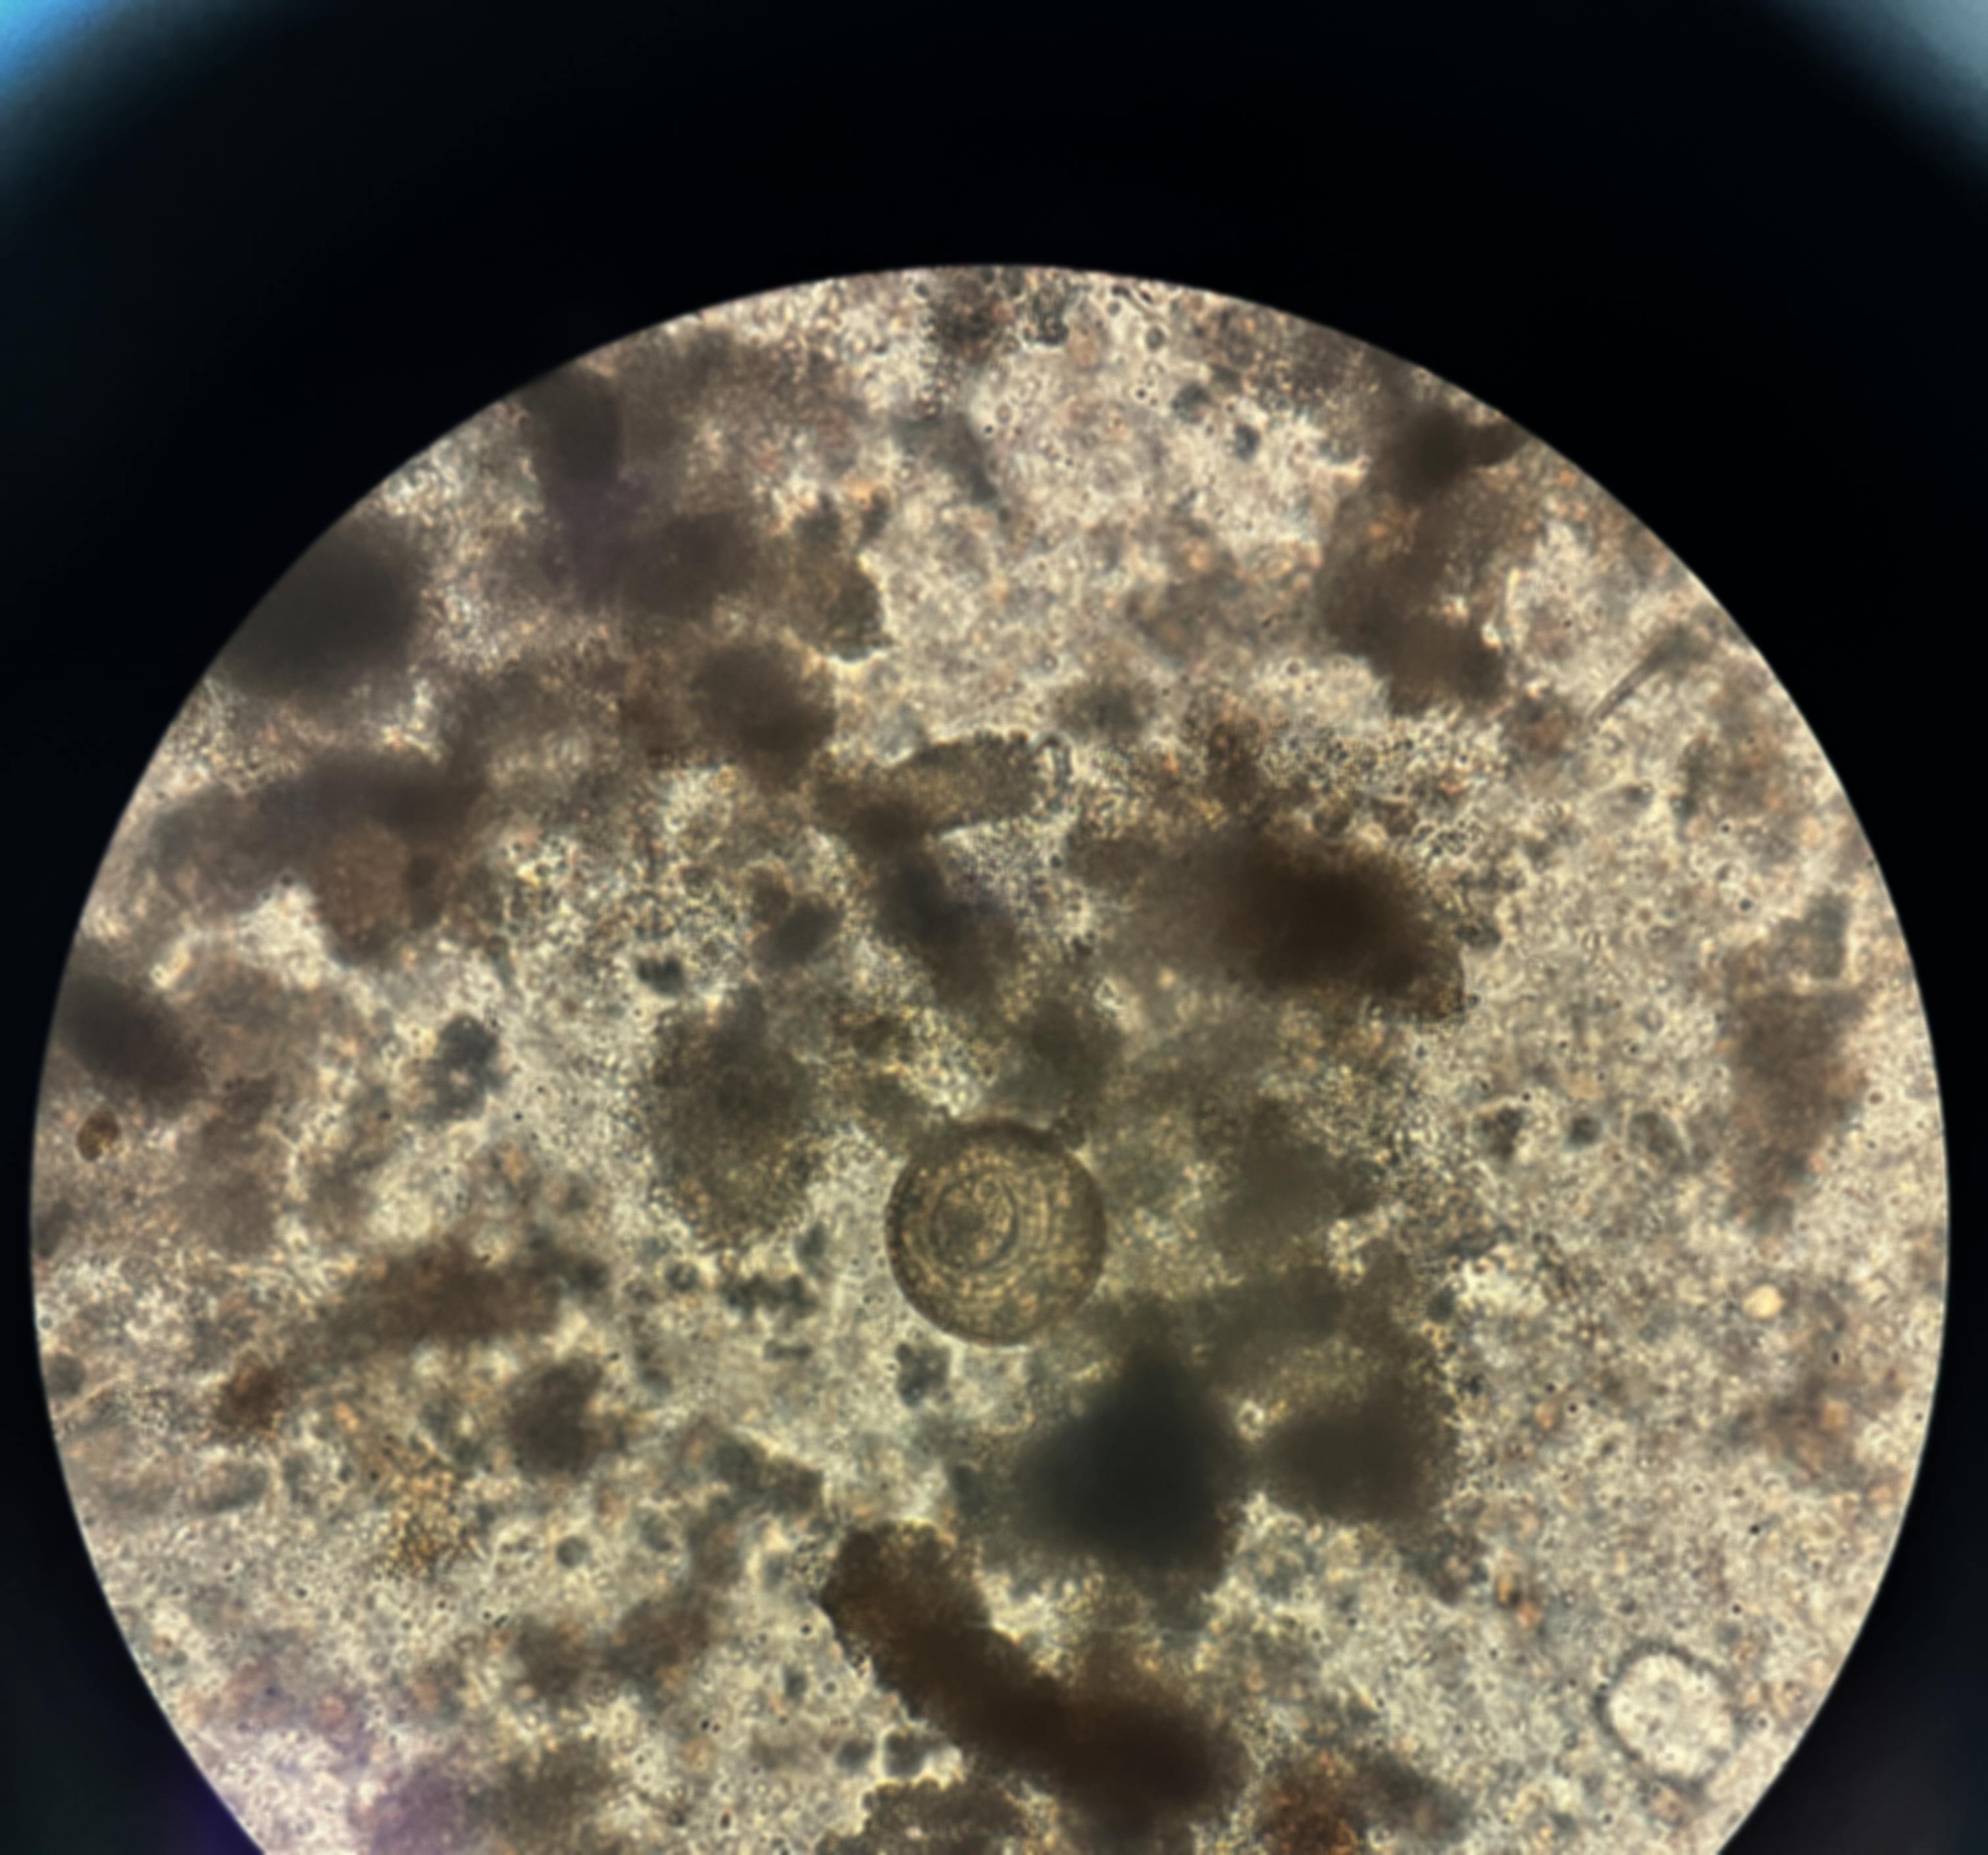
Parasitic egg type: Hymenolepis diminuta